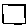
Label: square